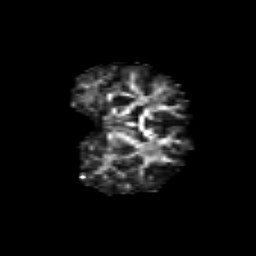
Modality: FA
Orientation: coronal
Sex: female
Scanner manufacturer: siemens
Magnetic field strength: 3 T
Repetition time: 5 s
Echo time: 0.071 s